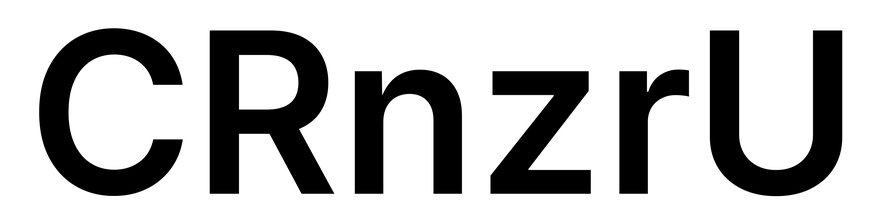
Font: Inter_SemiBold